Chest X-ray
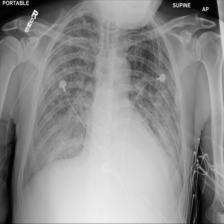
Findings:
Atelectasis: negative
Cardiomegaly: negative
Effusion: negative
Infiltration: negative
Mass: negative
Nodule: negative
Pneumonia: negative
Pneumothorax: negative
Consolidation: negative
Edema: positive
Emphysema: negative
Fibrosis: negative
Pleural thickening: negative
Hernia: negative